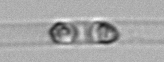
Label: Dactyliosolen_blavyanus